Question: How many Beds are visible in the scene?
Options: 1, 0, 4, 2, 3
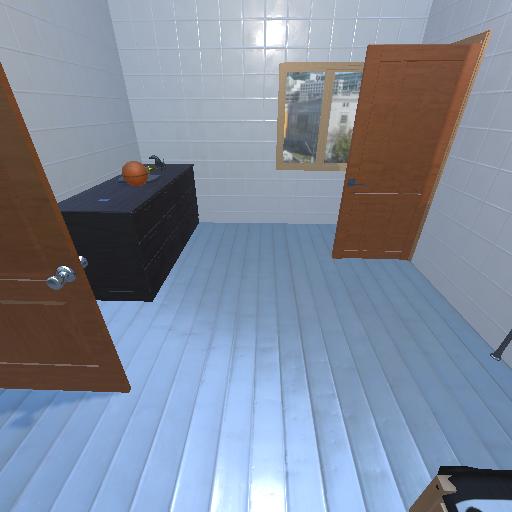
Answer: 1